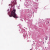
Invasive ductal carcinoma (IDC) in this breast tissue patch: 0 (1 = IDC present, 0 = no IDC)